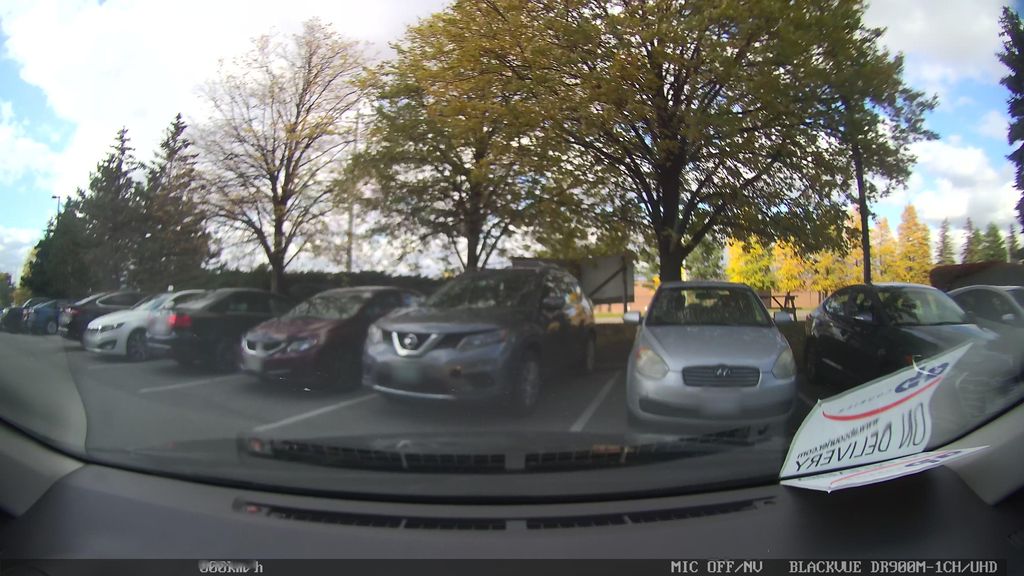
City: toronto